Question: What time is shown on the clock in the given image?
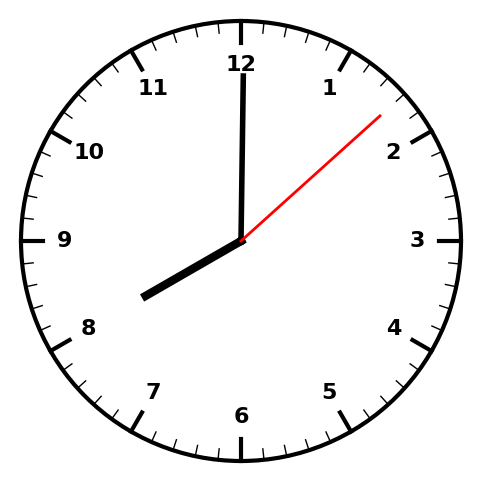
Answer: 08:00:08